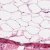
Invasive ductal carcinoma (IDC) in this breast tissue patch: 0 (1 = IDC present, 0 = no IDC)